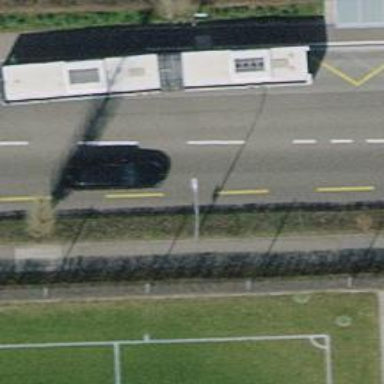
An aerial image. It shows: Bus stop with designated stop position for public transport.